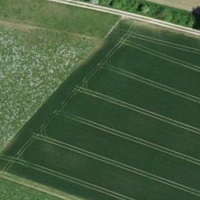
EUNIS habitat code: 52
Species observed at this site:
Phoenicurus ochruros
Turdus merula